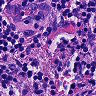
Metastatic tissue present: no